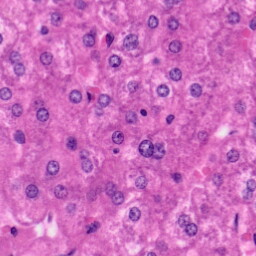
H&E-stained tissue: Liver